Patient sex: M
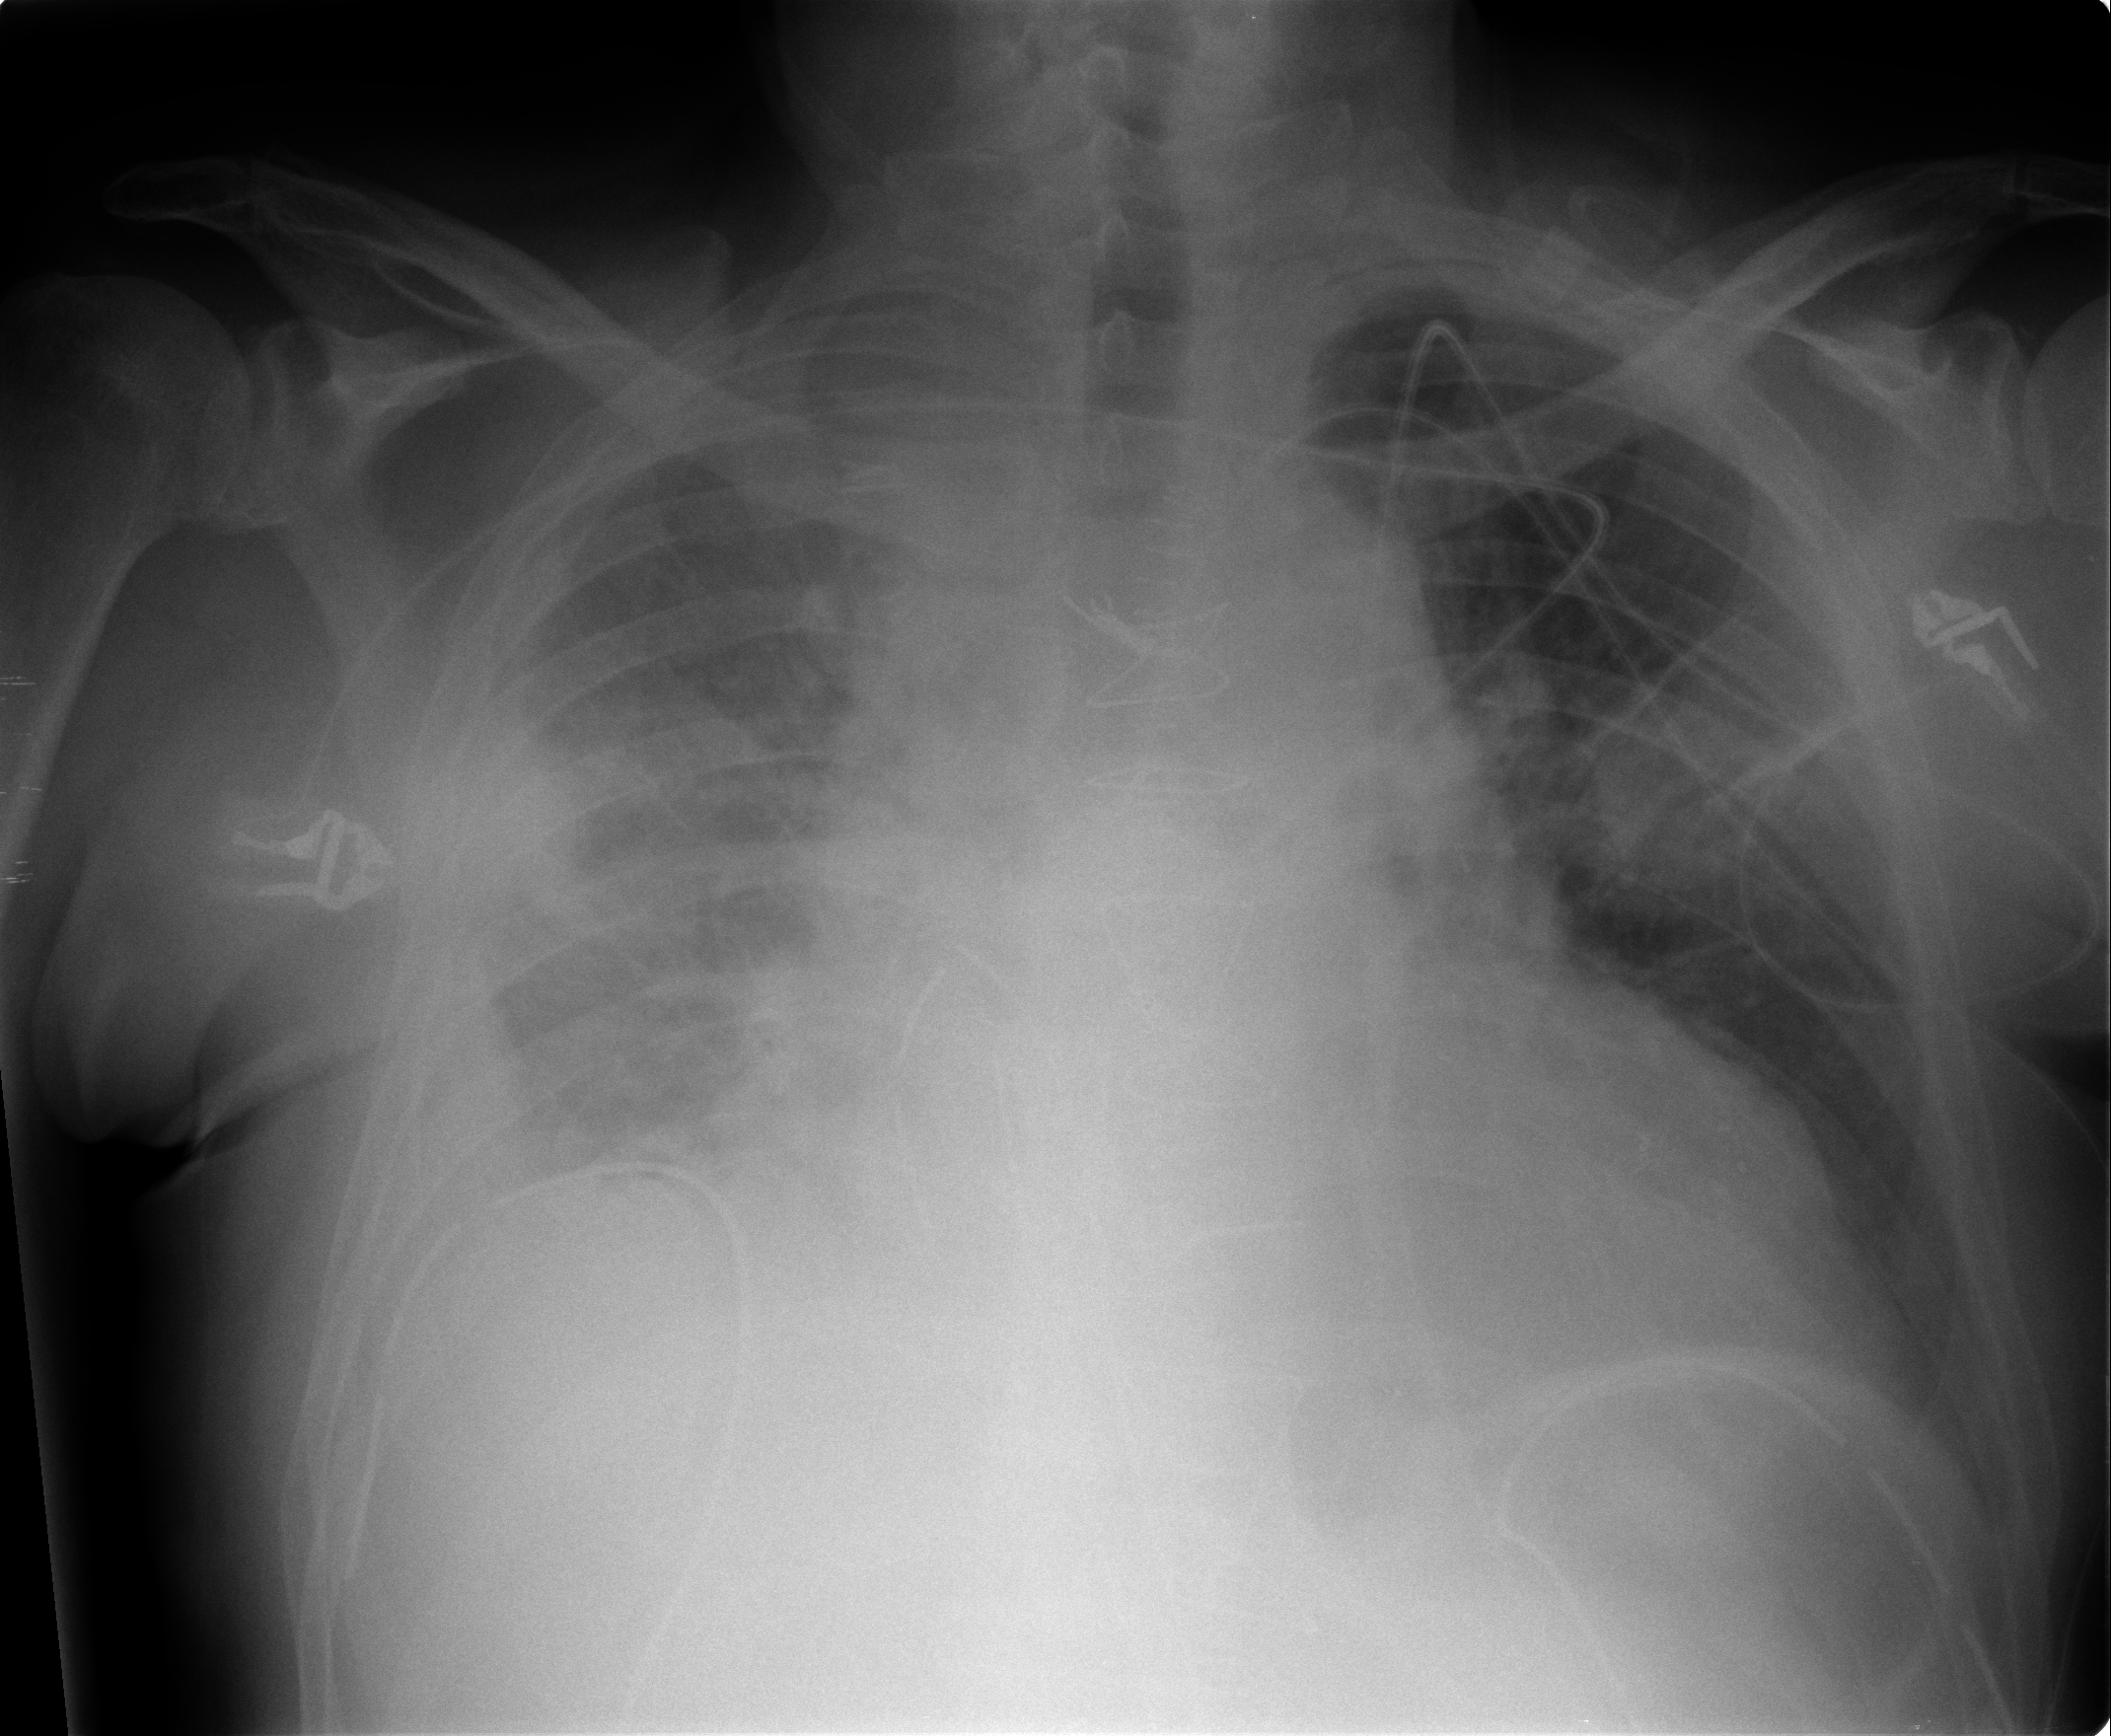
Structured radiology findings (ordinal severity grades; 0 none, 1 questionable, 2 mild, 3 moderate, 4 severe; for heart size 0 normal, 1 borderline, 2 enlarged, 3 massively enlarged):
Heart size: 2
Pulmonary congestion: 2
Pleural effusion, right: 2
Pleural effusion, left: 0
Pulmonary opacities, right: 2
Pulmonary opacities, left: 0
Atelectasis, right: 2
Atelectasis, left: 2